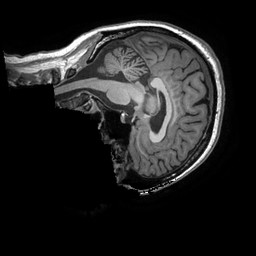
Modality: T1w
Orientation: sagittal
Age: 41
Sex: female
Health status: healthy
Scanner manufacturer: ge